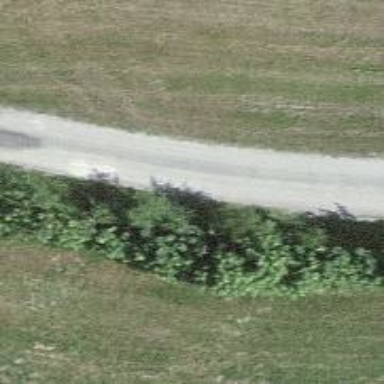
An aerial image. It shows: Track with fine gravel surface of grade2.